Field crop: tomato
Growth stage: 2
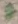
Species: solanum